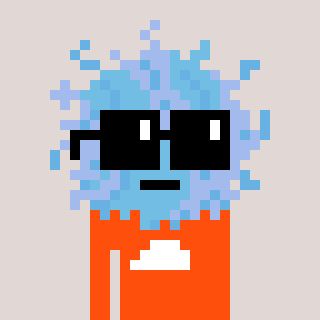
a pixel art character with square black sunglasses, a lint-shaped head and a orange-colored body on a warm background